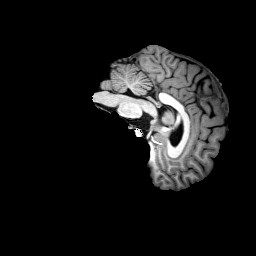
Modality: T1w
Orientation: sagittal
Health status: ill
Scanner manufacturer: siemens
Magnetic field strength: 3 T
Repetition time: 2 s
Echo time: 0.00303 s